Aerial crown-view tile of a tropical tree (Barro Colorado Island, Panama), acquired 20250317:
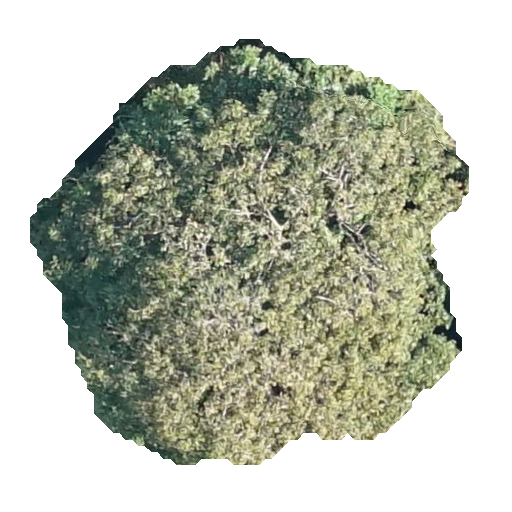
Species: Dipteryx oleifera
GBIF accepted scientific name: Dipteryx oleifera
Crown area: 203.191 m²